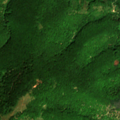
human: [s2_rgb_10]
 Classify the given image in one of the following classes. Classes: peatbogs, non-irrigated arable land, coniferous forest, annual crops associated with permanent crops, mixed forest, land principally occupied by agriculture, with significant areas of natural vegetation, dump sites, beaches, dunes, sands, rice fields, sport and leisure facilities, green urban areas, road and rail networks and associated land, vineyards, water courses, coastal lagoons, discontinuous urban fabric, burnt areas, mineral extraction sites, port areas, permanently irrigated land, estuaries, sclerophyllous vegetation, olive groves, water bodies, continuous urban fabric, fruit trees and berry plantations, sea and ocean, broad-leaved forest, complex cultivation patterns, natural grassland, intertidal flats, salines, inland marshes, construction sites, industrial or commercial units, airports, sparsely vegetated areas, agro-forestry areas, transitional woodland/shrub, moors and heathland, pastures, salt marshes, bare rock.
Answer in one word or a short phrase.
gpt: broad-leaved forest, transitional woodland/shrub